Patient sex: M
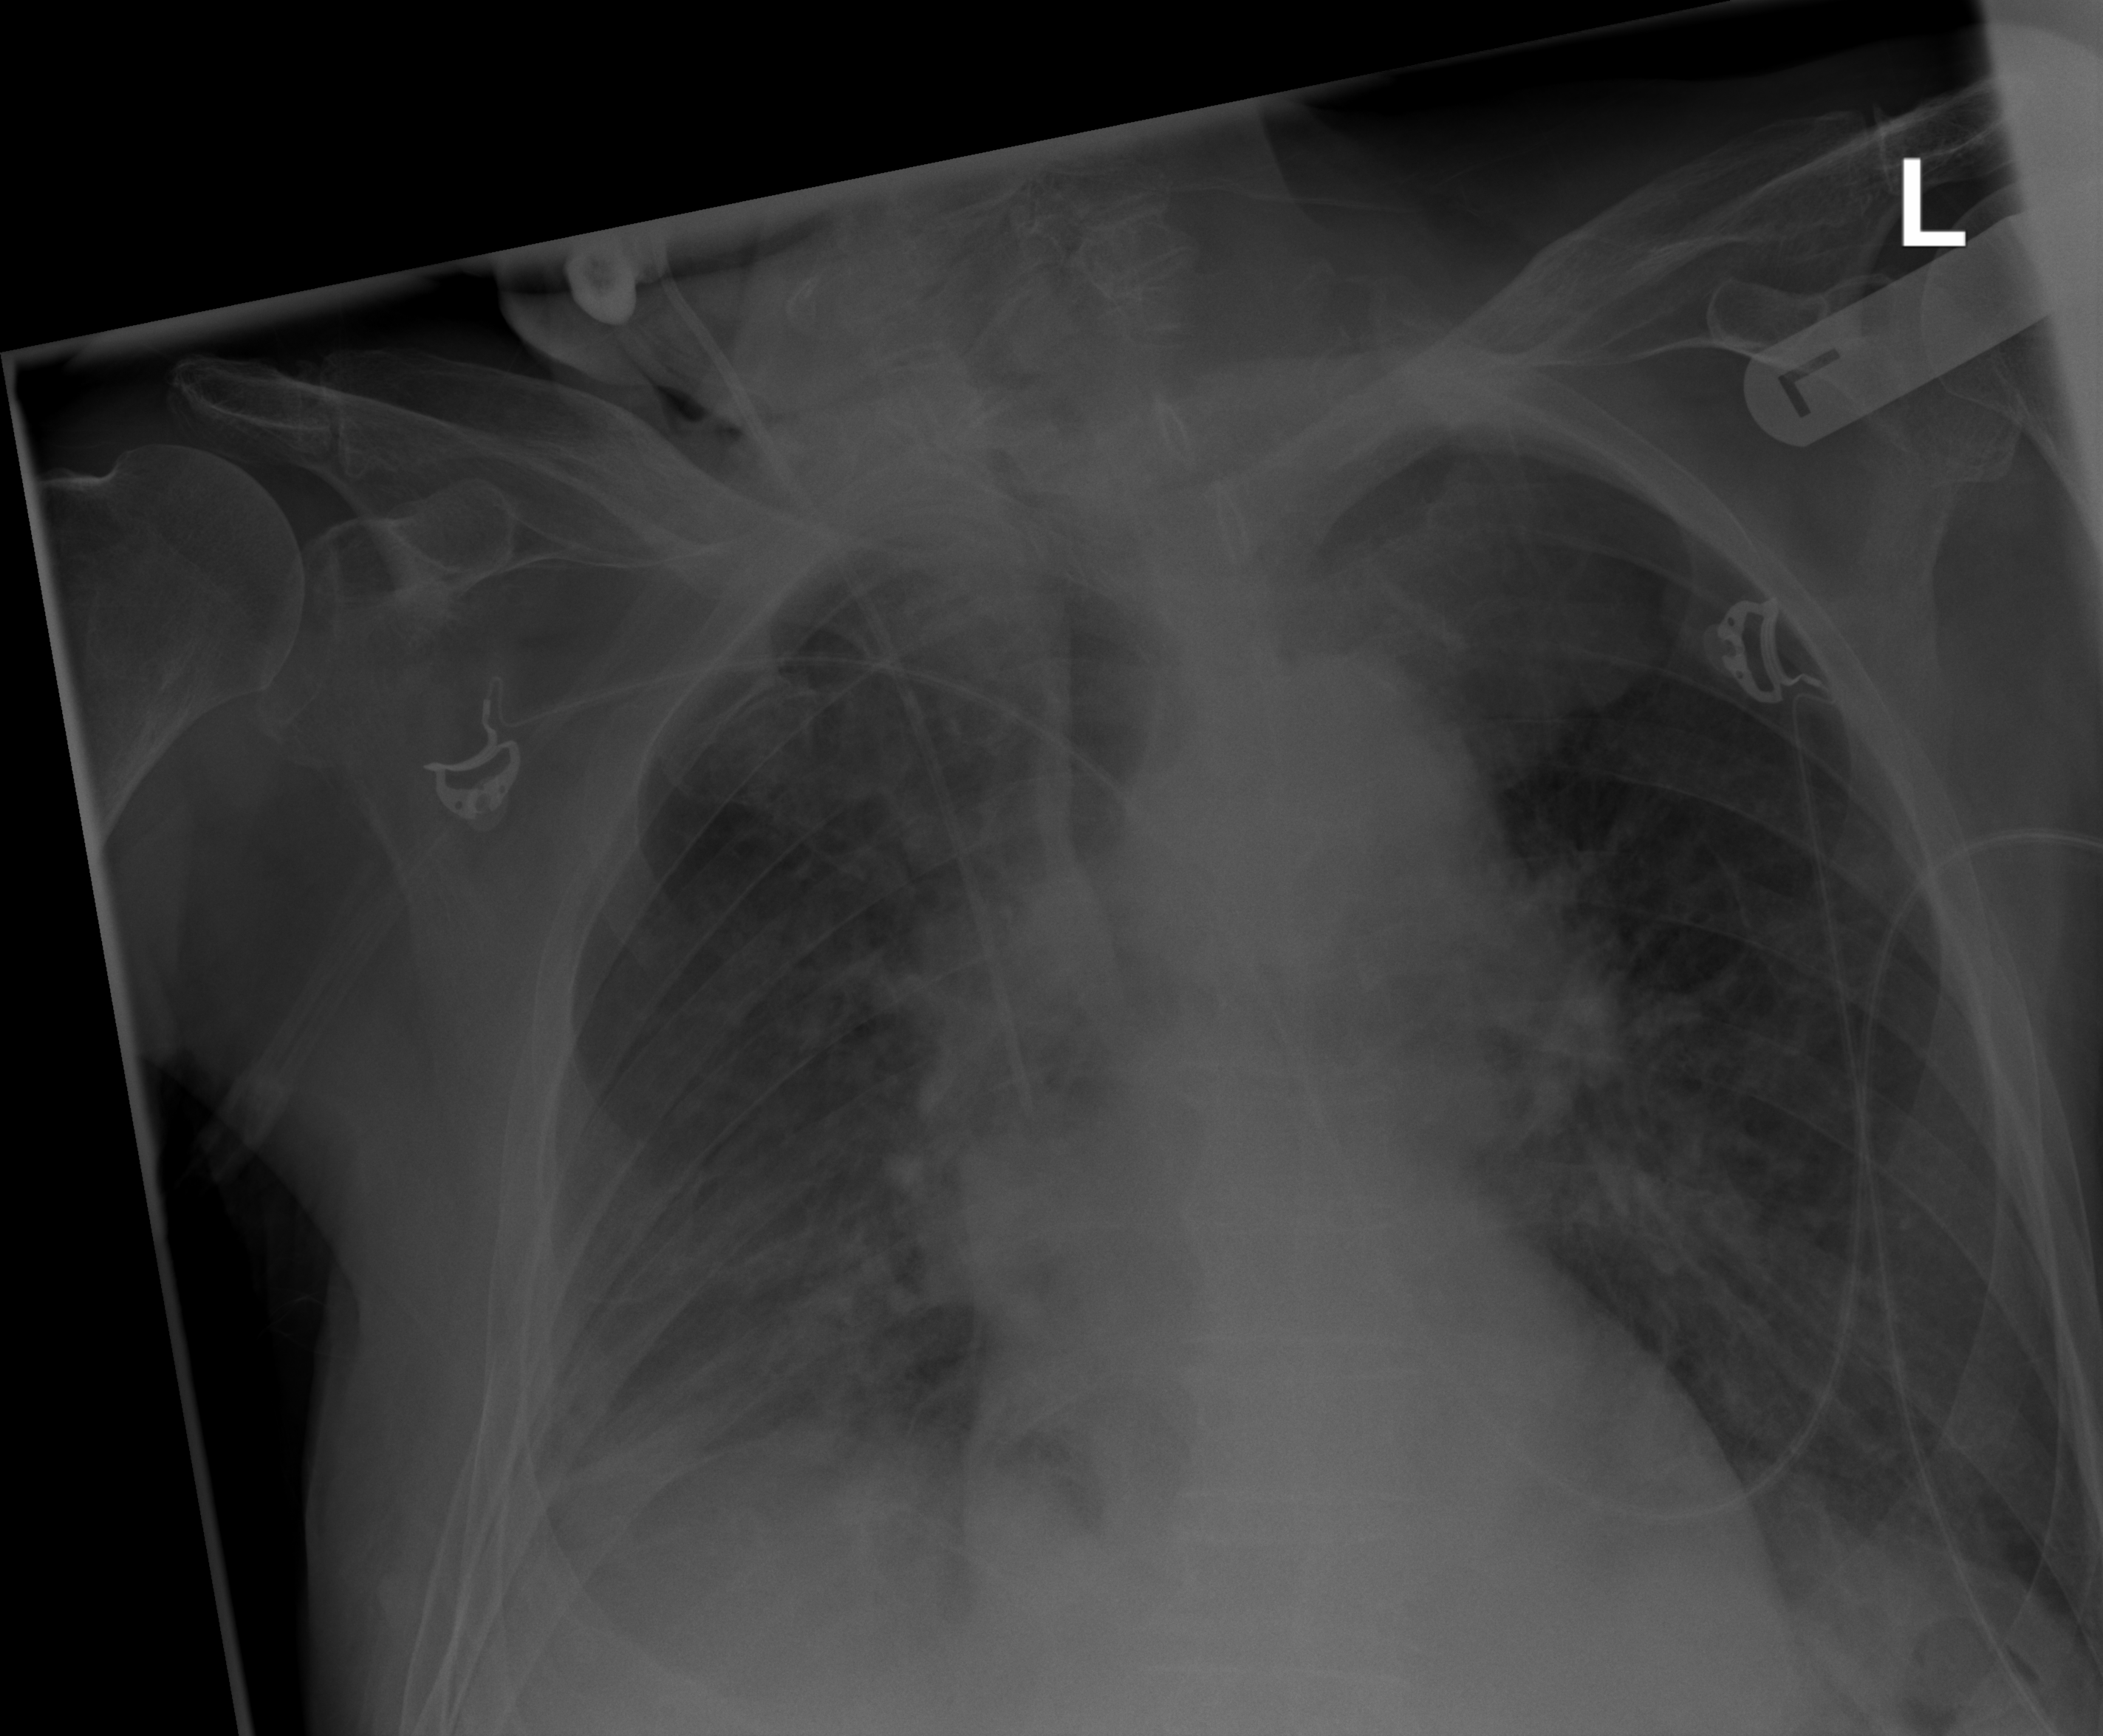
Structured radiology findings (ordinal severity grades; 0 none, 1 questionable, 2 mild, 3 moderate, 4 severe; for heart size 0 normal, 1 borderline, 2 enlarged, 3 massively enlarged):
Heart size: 2
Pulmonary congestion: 0
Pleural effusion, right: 2
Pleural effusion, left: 0
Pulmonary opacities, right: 1
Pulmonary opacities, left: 0
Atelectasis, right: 2
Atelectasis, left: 0